【题型】解答题　【知识点】立体几何　【难度】easy
在直三棱柱 \(ABC-A_1B_1C_1\) 中，\(AB = AC = 1\)，\(\angle BAC = 90^\circ\)，\(AA_1 = 1\)，若 \(E\) 为 \(AC\) 中点，求：

\vspace{1em}

(1) 直三棱柱 \(ABC-A_1B_1C_1\) 表面积和体积；

(2) 直线 \(A_1E\) 与平面 \(BB_1C_1C\) 所成角大小.

\vspace{1em}
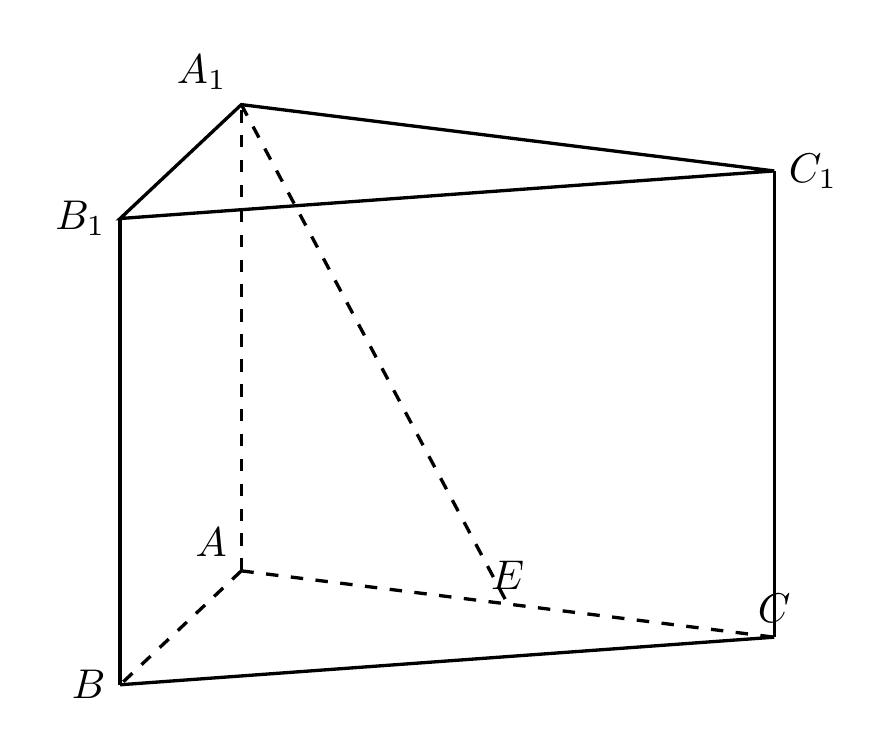
【解答】

\textbf{【解】}

(1) 由于 \(AB = AC = 1\)，\(\angle BAC = 90^\circ\)，所以 \(BC = \sqrt{AB^2 + AC^2} = \sqrt{2}\)，

表面积为：
\[
S = 2S_{\triangle ABC} + S_{ABB_1A_1} + S_{ACC_1A_1} + S_{BCC_1B_1} = 2 \times \dfrac{1}{2} \times 1 \times 1 + 1 \times 1 + 1 \times 1 + \sqrt{2} \times 1 = 3 + \sqrt{2},
\]

体积为：
\[
V = S_{\triangle ABC} \cdot AA_1 = \dfrac{1}{2} \times 1 \times 1 \times 1 = \dfrac{1}{2};
\]

\vspace{1em}

(2) 建立如图所示的空间直角坐标系，则 \(B(1,0,0)\)，\(C(0,1,0)\)，\(C_1(0,1,1)\)，\(A_1(0,0,1)\)，\(E\left(0,\dfrac{1}{2},0\right)\)，

\[
\overrightarrow{BC} = (-1,1,0),\ \overrightarrow{CC_1} = (0,0,1),
\]

设平面 \(BB_1C_1C\) 的法向量为 \(\vec{m} = (x,y,z)\)，

所以
\[
\begin{cases}
\overrightarrow{BC} \cdot \vec{m} = -x + y = 0, \\
\overrightarrow{CC_1} \cdot \vec{m} = z = 0,
\end{cases}
\]
令 \(x = 1\)，故 \(\vec{m} = (1,1,0)\)，

\[
\overrightarrow{A_1E} = \left(0,\dfrac{1}{2},-1\right),
\]

设直线 \(A_1E\) 与平面 \(BB_1C_1C\) 所成角为 \(\theta\)，\(\theta \in \left[0,\dfrac{\pi}{2}\right]\)，

\[
\sin\theta = \left|\cos<\overrightarrow{A_1E},\vec{m}>\right| = \dfrac{\dfrac{1}{2}}{\sqrt{2} \times \dfrac{\sqrt{5}}{2}} = \dfrac{\sqrt{10}}{10},
\]

故 \(\theta = \arcsin\dfrac{\sqrt{10}}{10}\).

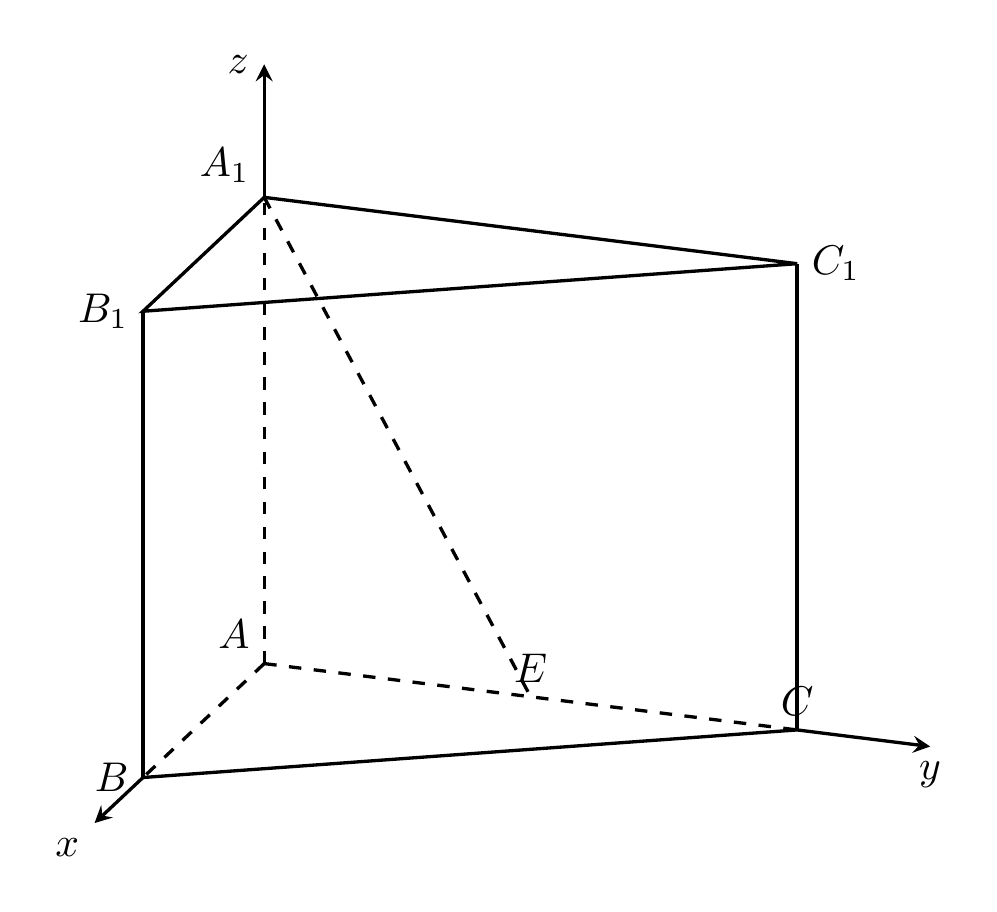